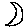
Label: moon